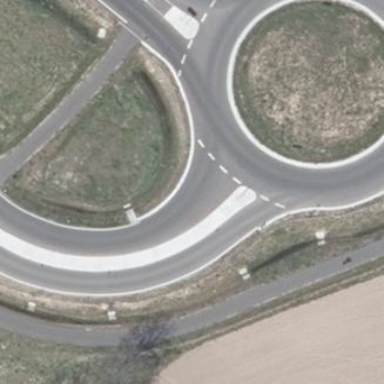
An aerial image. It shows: Asphalt road that is secondary route leading to roundabout.